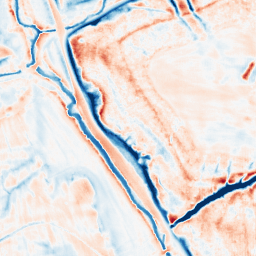
Category: multiscale
Decomposition family: dog_multiscale
Decomposition parameters: sigma_ratio: 1.6
n_scales: 5
base_sigma: 0.5
Upsampling method: fft_zeropad
Upsampling parameters: scale: 8
Upsampling scale: 8